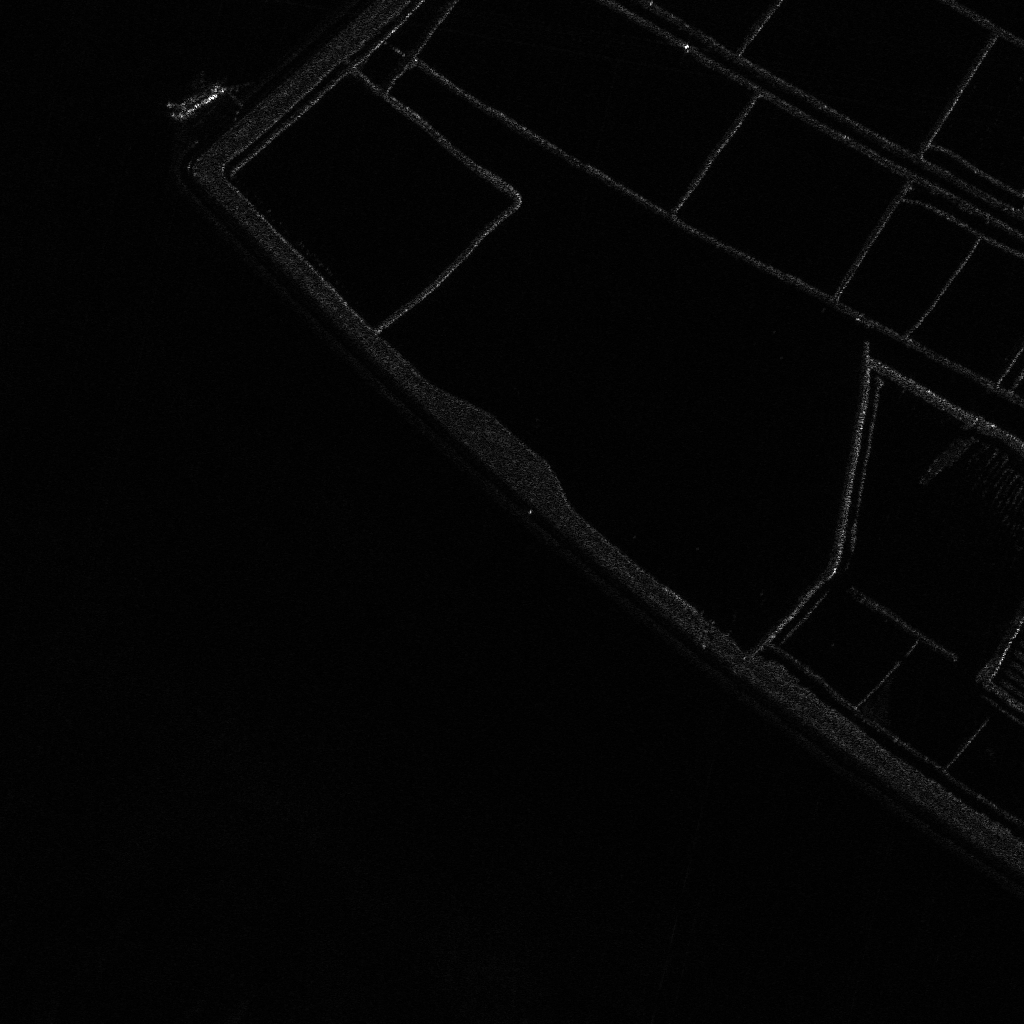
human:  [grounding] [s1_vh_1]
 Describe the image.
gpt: In the satellite image, there is  <ref>1 large fishing </ref> <box>[[18, 5, 20, 13, 64]]</box> located at top left.